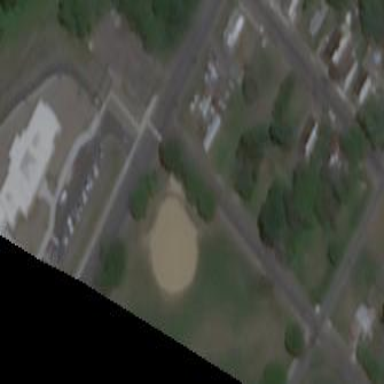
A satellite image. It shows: Baseball pitch for leisure land activities.